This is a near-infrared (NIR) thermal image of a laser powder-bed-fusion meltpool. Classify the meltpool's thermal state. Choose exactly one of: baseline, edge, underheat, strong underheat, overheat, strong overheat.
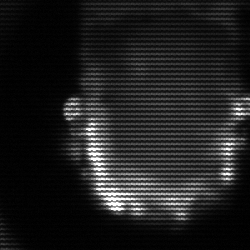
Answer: baseline